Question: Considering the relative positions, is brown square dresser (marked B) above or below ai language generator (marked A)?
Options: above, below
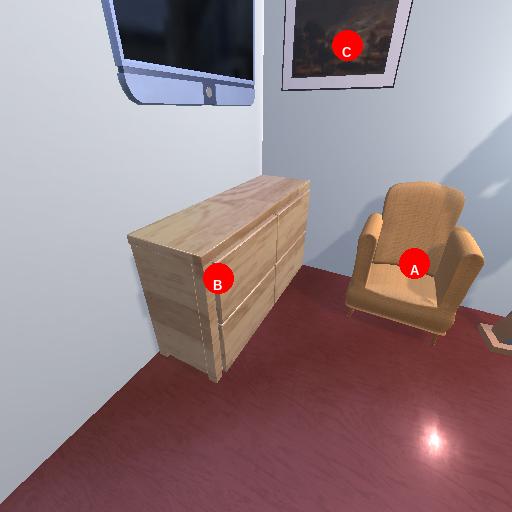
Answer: above